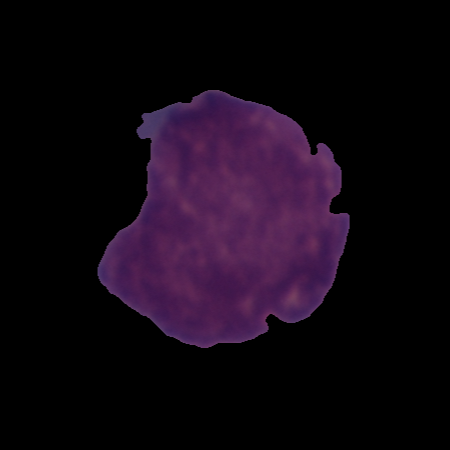
Label: cancer